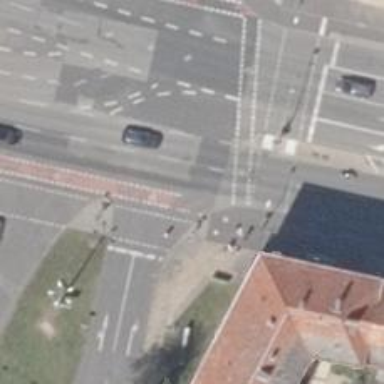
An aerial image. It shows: Asphalt path with both footway and cycleway crossings.